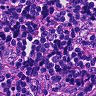
Metastatic tissue present: no